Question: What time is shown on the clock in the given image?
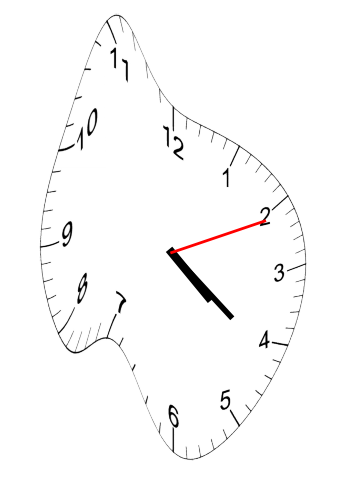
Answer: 04:21:11